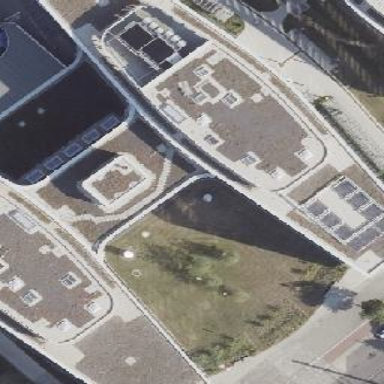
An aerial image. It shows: Part of building.